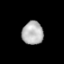
Tissue: lung
Cell type: Epithelial cells
Senescence score: 0.2164
Nuclear area (px): 485
Mean DAPI intensity: 178.511